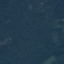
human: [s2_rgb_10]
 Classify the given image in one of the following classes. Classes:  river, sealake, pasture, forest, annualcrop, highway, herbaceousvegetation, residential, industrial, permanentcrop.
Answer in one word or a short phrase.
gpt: Forest